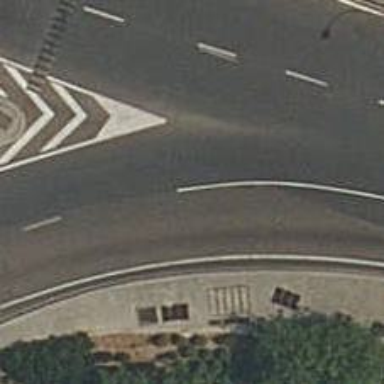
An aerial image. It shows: Road crossing with traffic signals.